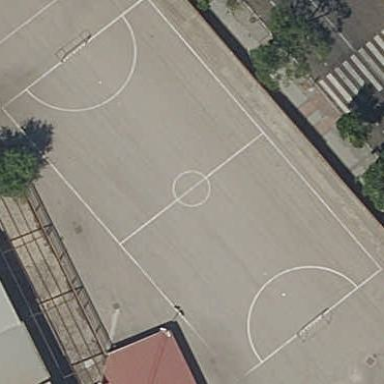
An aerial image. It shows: Soccer pitch for leisureland activities.